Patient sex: M
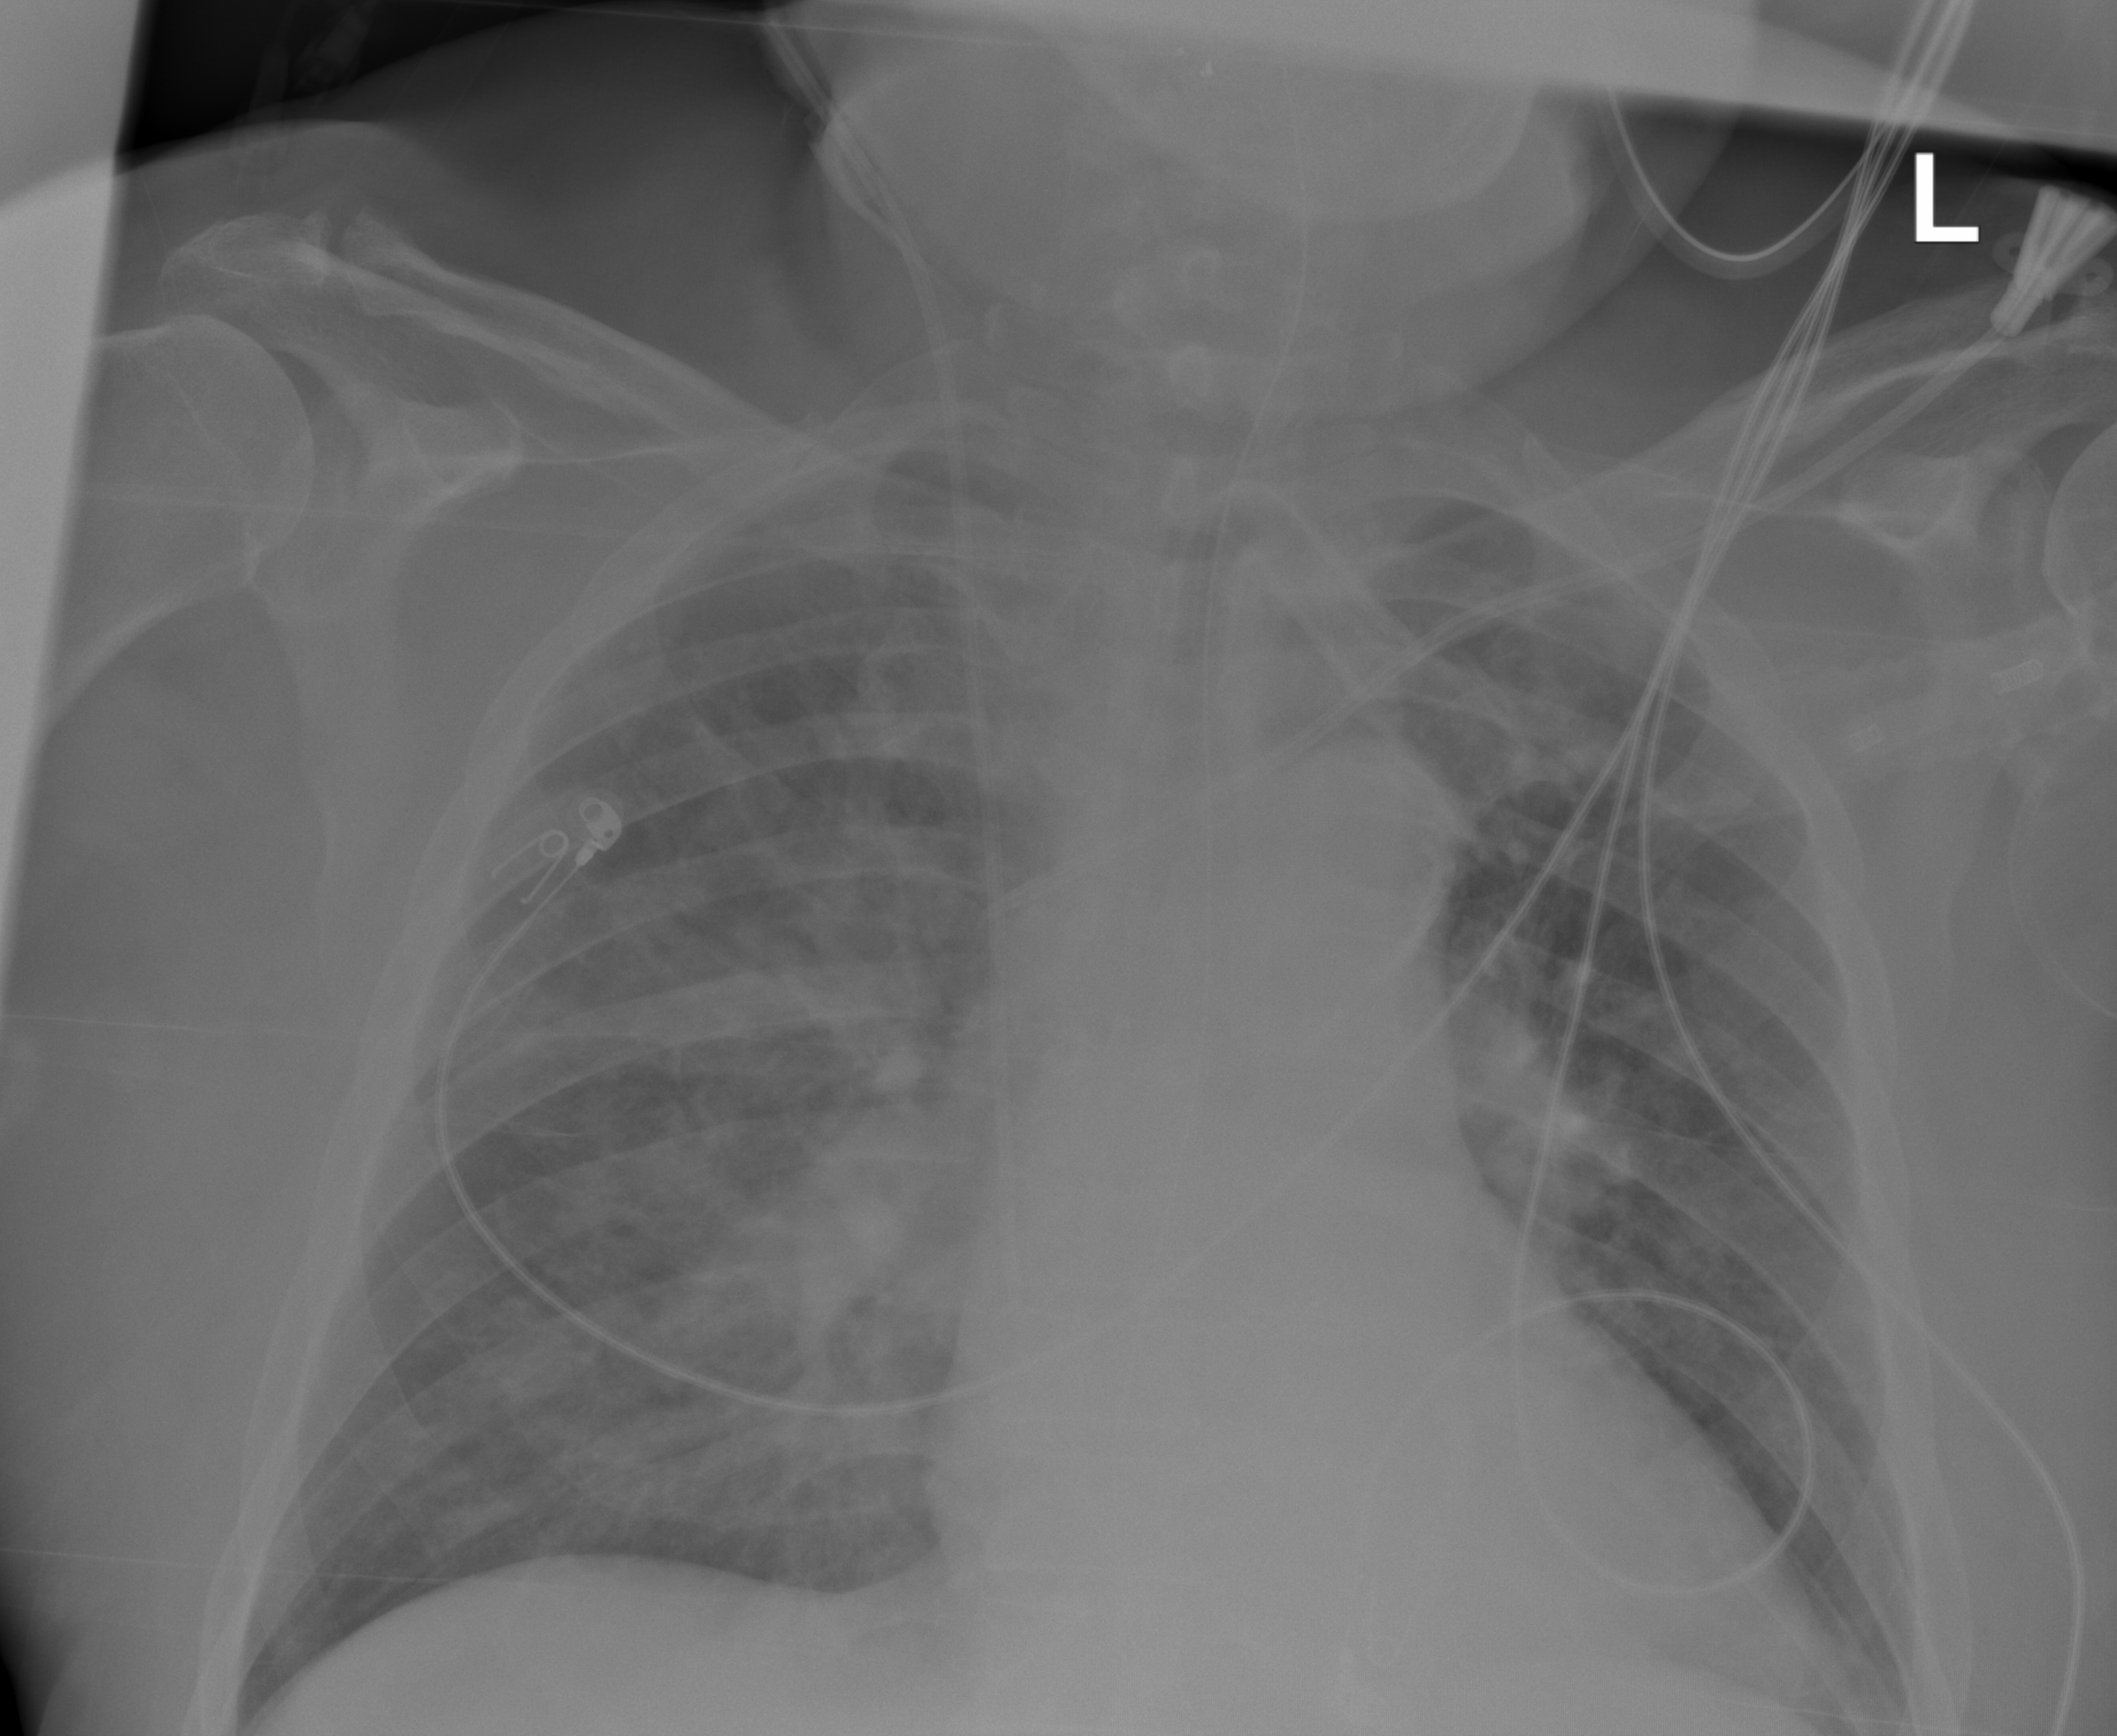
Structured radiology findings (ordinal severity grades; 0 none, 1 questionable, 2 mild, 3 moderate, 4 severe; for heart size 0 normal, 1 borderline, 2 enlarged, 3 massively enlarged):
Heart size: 2
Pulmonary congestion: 2
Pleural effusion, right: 0
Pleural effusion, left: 0
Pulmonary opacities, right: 3
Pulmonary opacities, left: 2
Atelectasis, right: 0
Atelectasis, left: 0